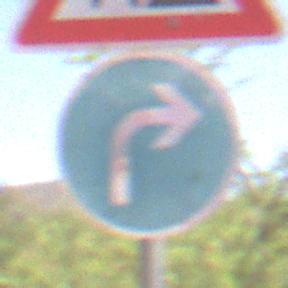
Verkehrszeichen: VorgeschriebeneFahrtrichtungRechts
Zusatzzeichen oben: Arbeitsstelle
Umgebung: Outdoor, RoadRail
Tageszeit: Midday
Wetter: Clear
Licht: Natural
Jahreszeit: NotSpecified
Kontrast: HighContrast